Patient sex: M
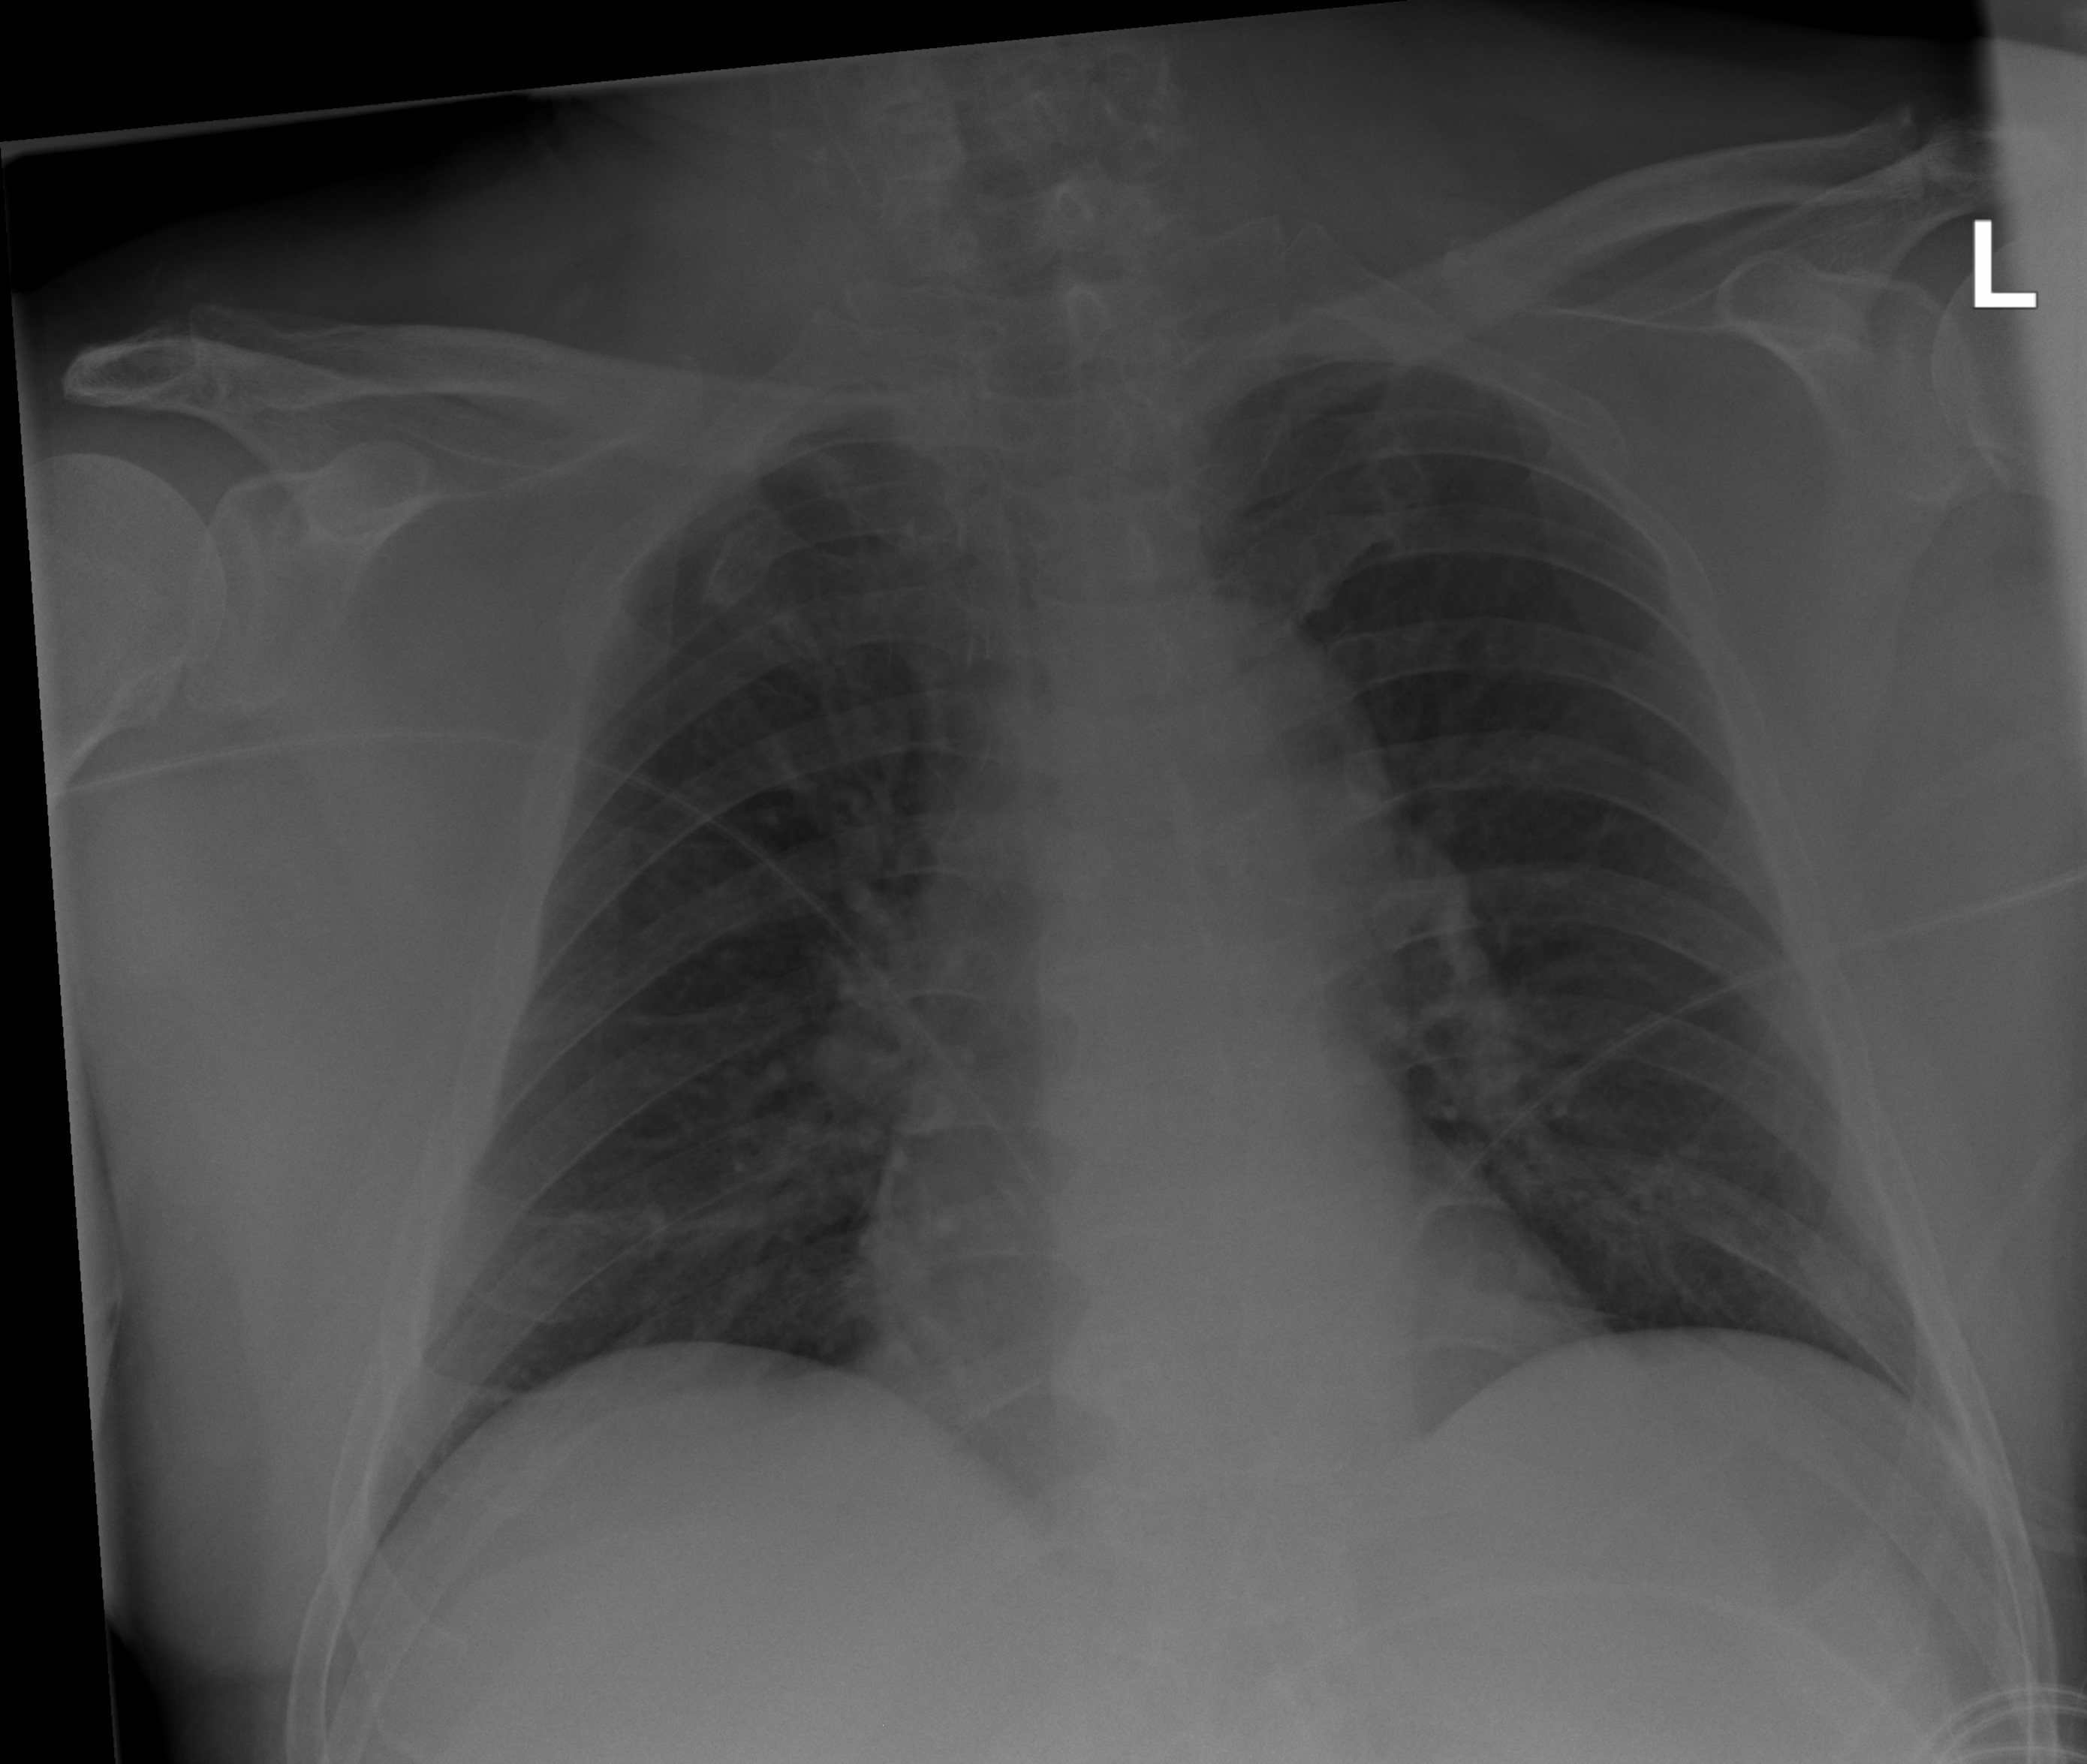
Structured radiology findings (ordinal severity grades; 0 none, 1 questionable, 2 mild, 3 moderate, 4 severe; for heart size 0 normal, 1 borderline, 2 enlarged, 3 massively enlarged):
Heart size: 2
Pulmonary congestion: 2
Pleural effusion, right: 0
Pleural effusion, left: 0
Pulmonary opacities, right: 0
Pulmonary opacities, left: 1
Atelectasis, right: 0
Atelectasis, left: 1